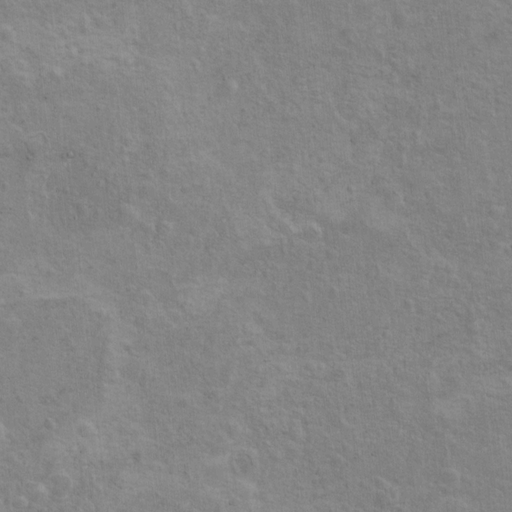
Classes present: Background